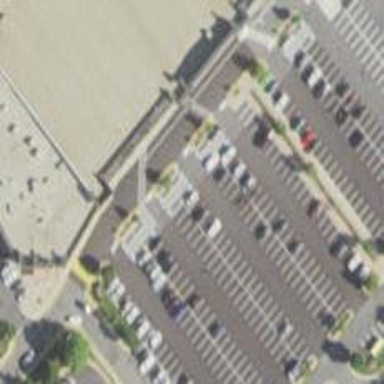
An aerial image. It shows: Parking space.